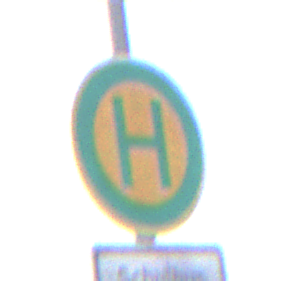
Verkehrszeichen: Haltestelle
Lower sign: ZeitangabenMitBeschraenkungAufWochentage5
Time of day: MorningAfternoon
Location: Outdoor (Suburban)
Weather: Overcast
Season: NotSpecified
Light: Natural